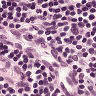
Metastatic tissue present: no